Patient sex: M
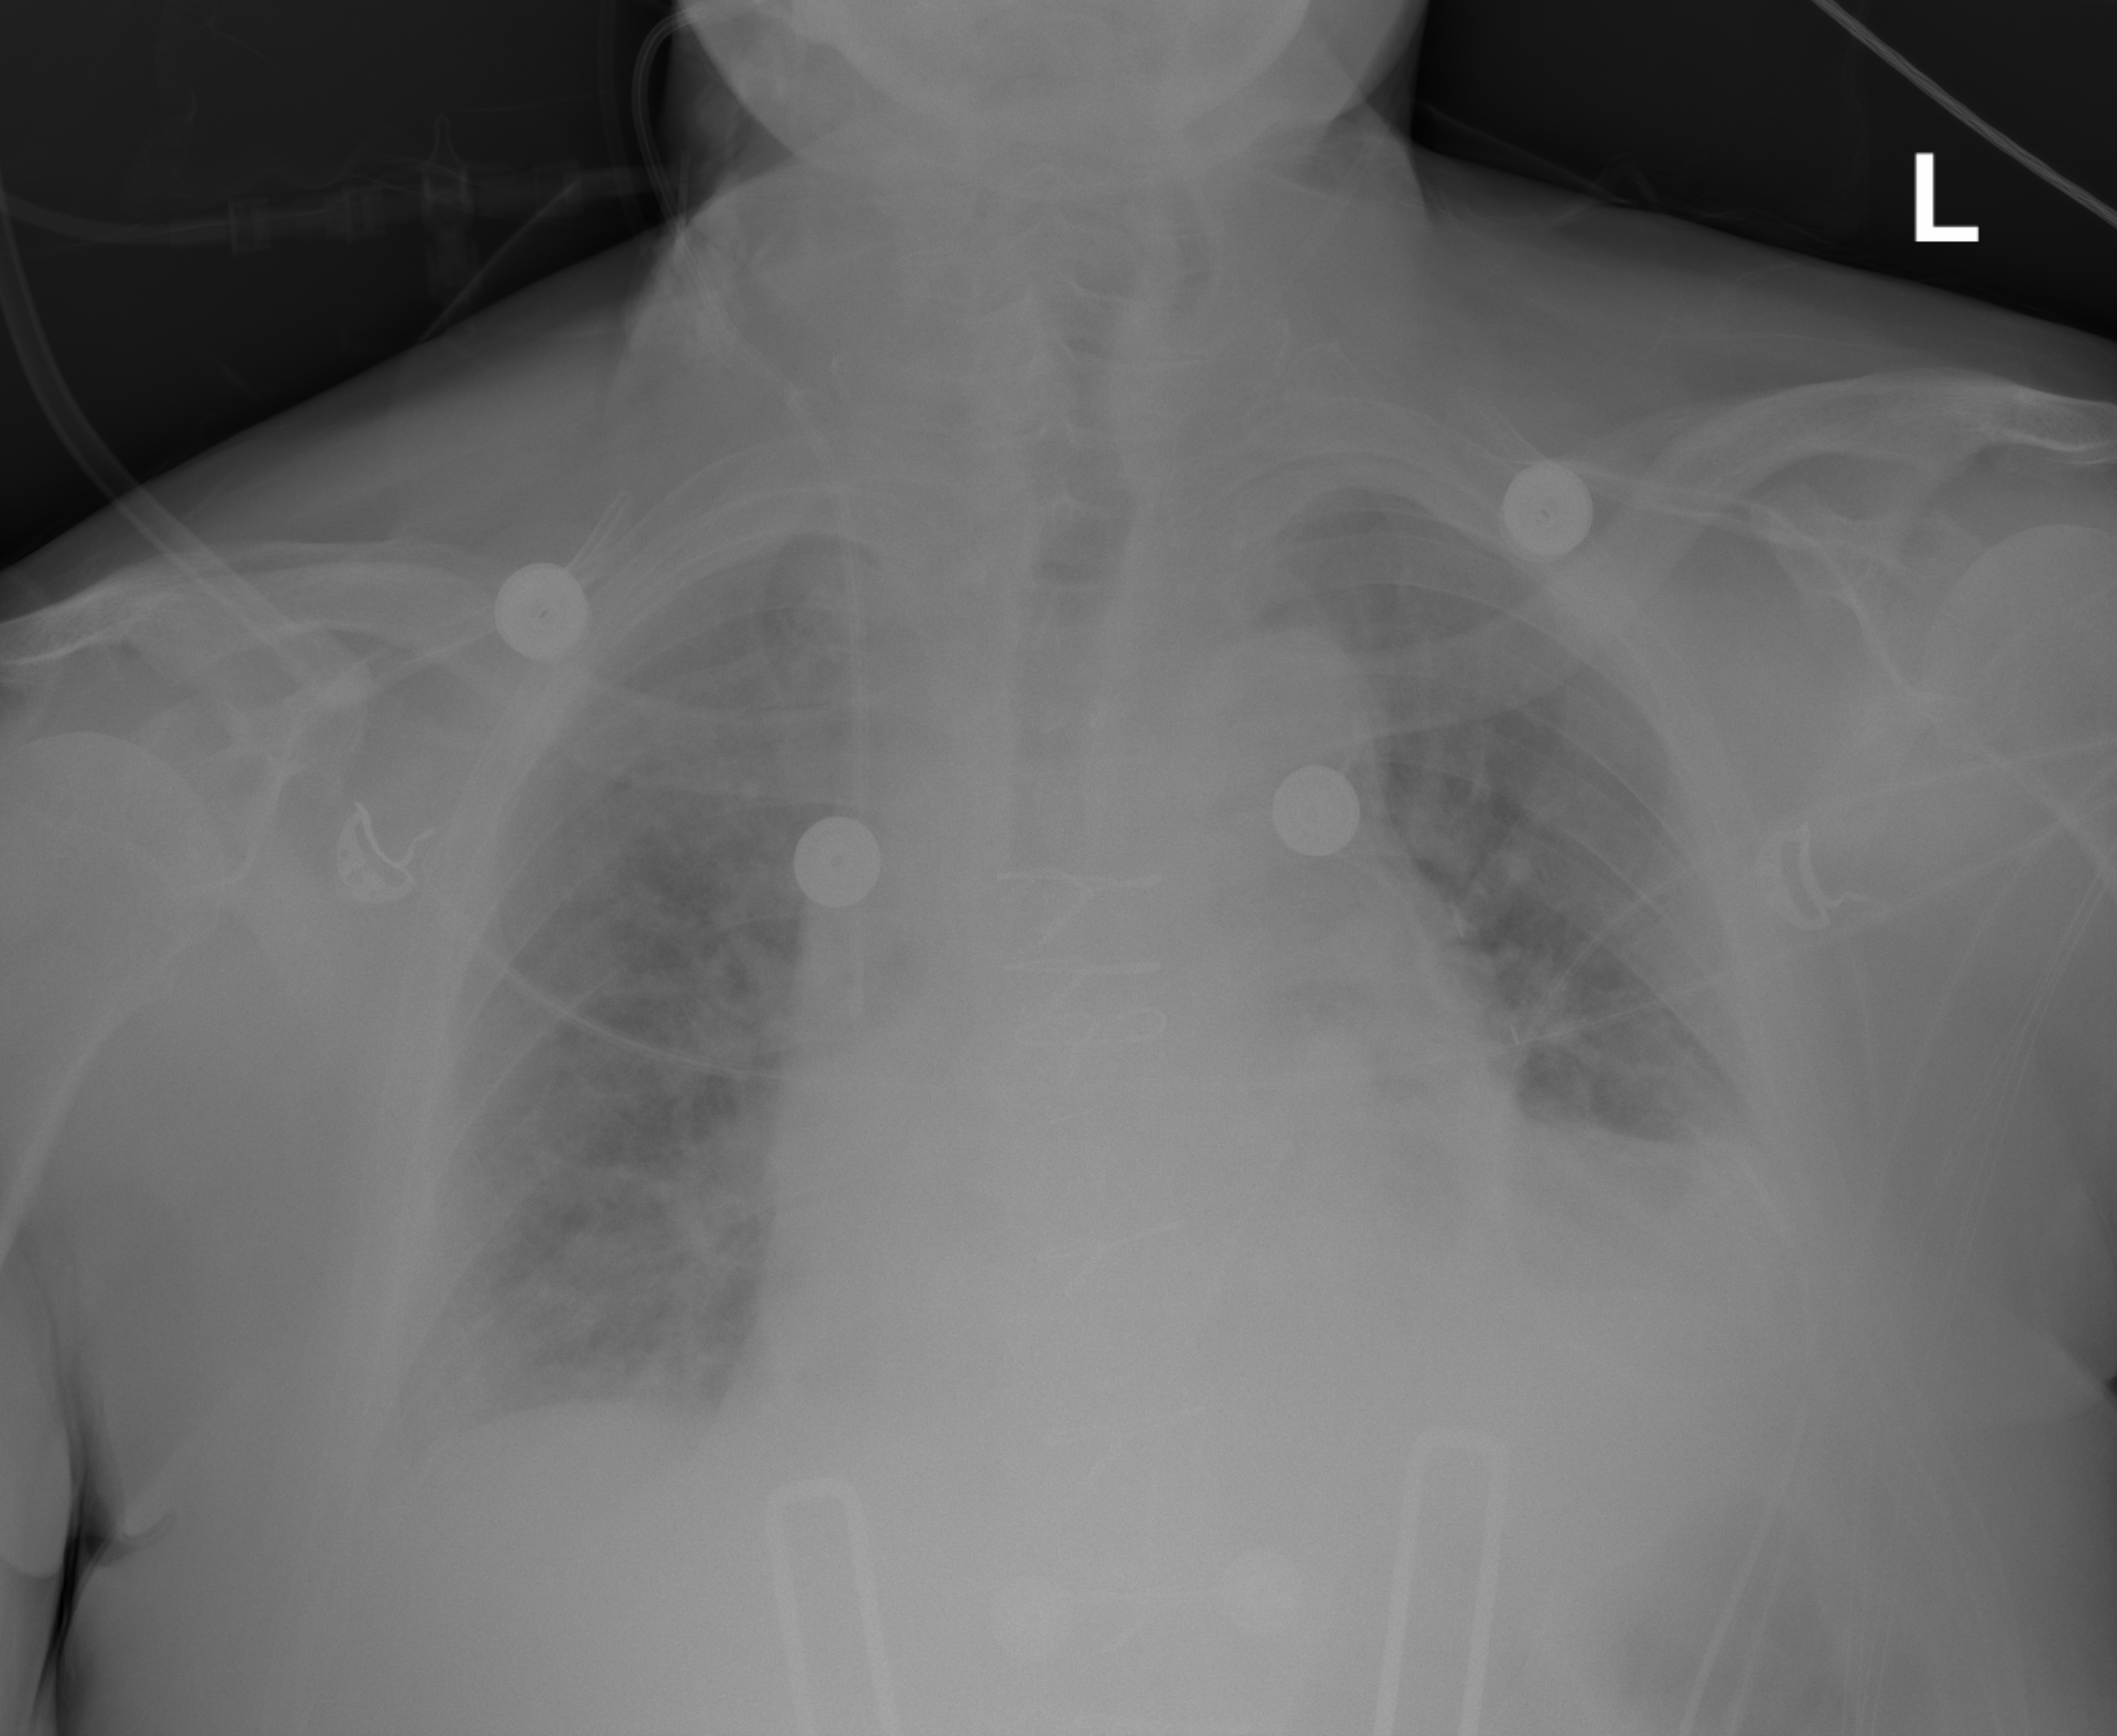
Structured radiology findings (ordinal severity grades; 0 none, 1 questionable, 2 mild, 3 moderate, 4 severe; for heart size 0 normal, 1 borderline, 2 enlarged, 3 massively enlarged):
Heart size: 2
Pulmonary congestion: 2
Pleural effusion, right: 2
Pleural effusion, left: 2
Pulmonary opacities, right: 2
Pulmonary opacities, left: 2
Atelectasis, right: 2
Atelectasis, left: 2